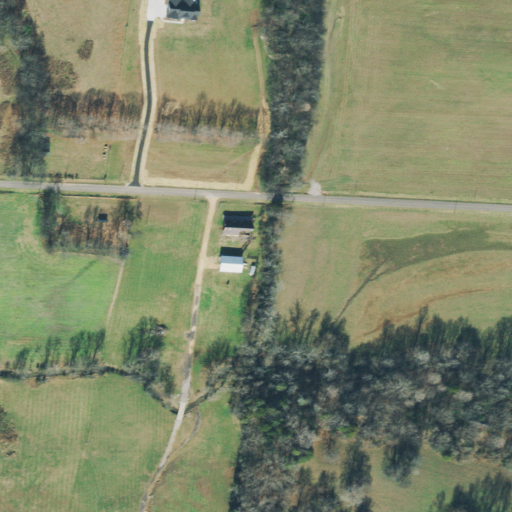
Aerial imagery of valley in Tennessee named Covey Hollow containing pasture, cultivated crops, mixed forest, deciduous forest, open development, and grassland